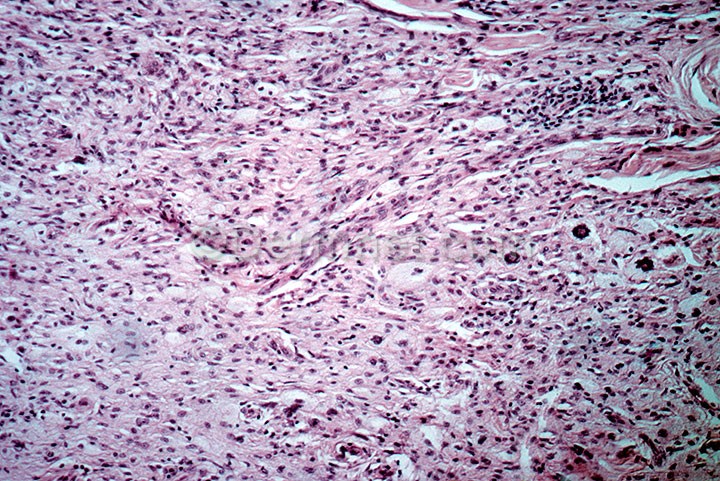
Disease: Systemic Disease